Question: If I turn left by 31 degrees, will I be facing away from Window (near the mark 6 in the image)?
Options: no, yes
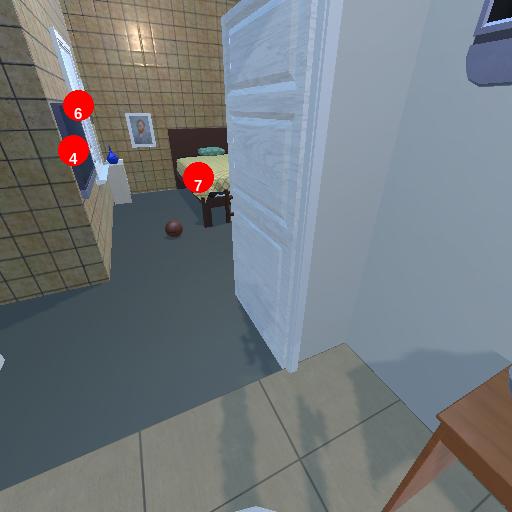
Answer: no